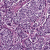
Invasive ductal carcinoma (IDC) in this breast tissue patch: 1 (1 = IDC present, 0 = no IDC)